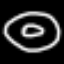
Label: donut